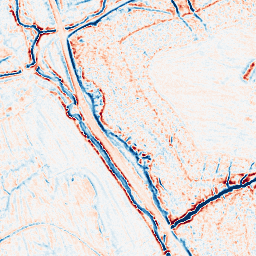
Category: edge_preserving
Decomposition family: bilateral
Decomposition parameters: d: 9
sigma_color: 150
sigma_space: 50
Upsampling method: quadratic
Upsampling parameters: scale: 2
Upsampling scale: 2